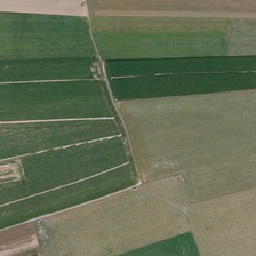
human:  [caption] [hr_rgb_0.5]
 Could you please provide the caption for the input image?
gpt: This area is a large green farm.

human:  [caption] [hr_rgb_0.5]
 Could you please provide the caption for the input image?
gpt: There is a bare land near the green land.

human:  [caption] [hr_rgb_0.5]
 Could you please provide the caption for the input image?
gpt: There is a bare land near the green field.

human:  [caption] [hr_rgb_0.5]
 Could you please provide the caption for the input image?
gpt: This area is a big green farm.

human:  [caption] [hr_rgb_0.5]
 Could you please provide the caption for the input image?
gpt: It's a huge green freedom